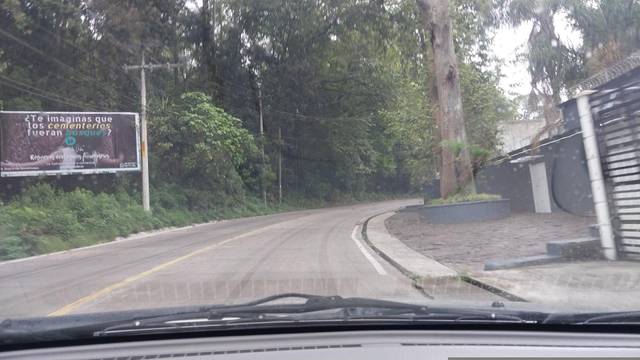
Region: Mexico
Coordinates: 19.514, -96.946